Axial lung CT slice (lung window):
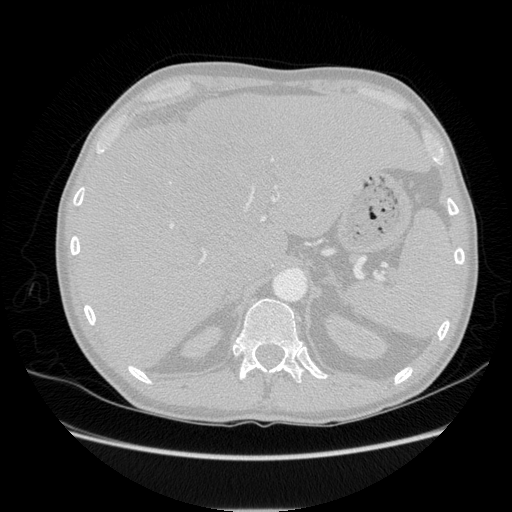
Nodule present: no